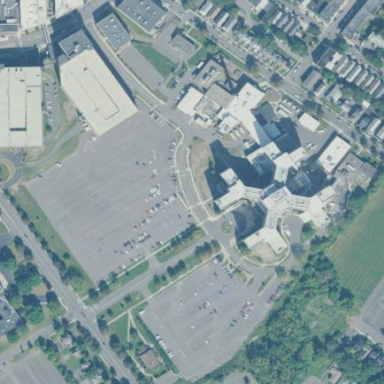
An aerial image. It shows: Hospital providing healthcare services.